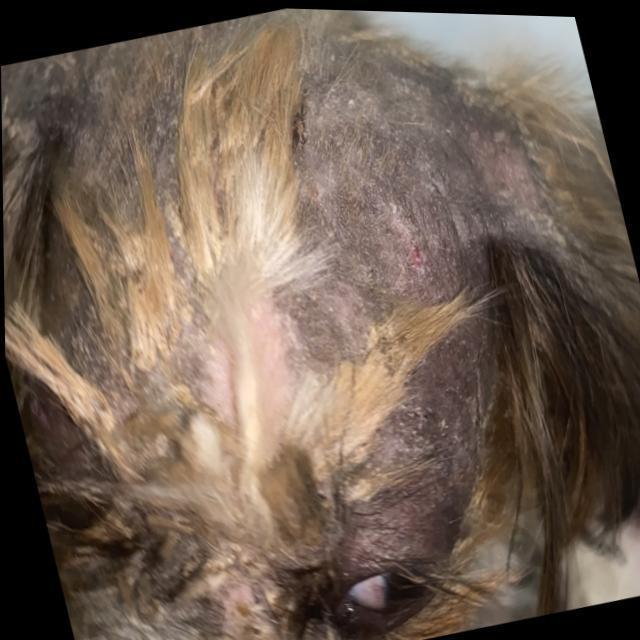
Canine demodicosis (Demodex mange) — caused by Demodex canis mites. Presents with alopecia, follicular papules, pustules, and comedones. Often localized on face and forelimbs.